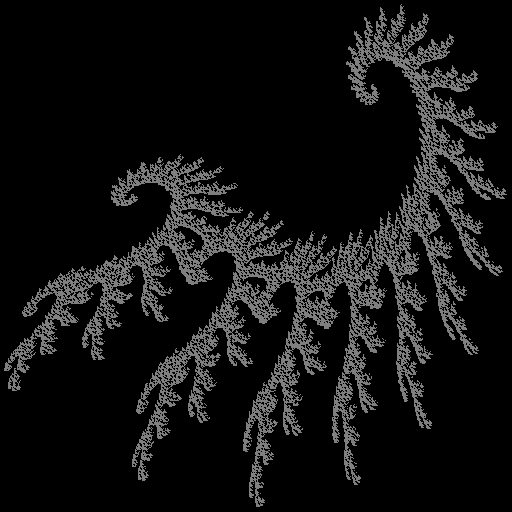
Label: grassfern